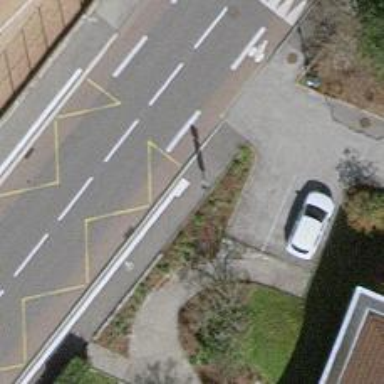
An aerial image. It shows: Bus stop with platform for public transport.